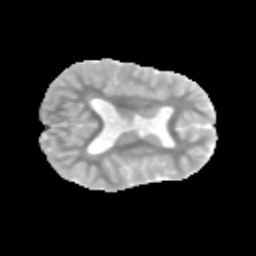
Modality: MD
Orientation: axial
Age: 9
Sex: male
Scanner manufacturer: siemens
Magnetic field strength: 3 T
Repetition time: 3.8 s
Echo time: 0.07 s